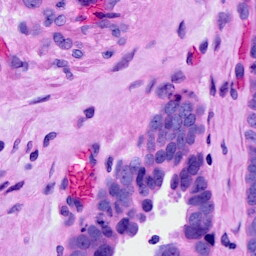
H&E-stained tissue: Ovarian